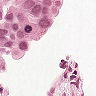
Metastatic tissue present: yes